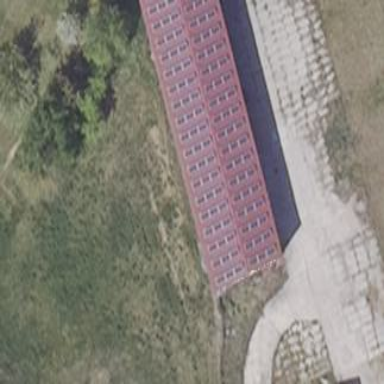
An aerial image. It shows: Flat roofed farm auxiliary building.